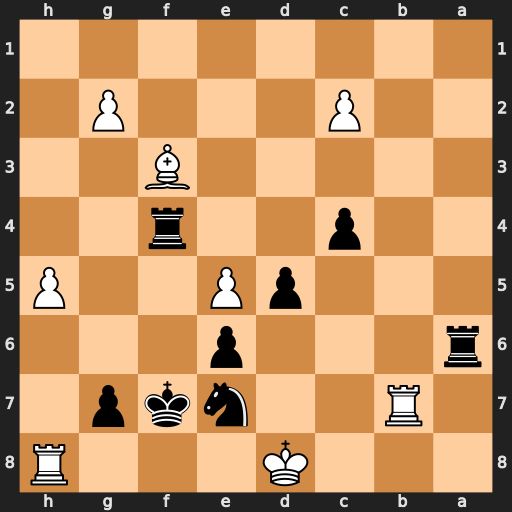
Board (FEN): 3K3R/1R2nkp1/r3p3/3pP2P/2p2r2/5B2/2P3P1/8
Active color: b
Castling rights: -
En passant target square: -
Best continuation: Ra8+ Kd7 Rxh8